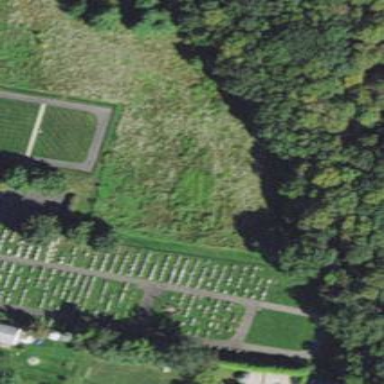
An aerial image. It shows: Private cemetery with solemn ambiance.